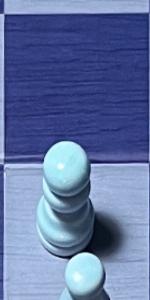
Label: Pawn_White